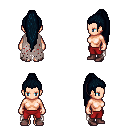
a pixel art fantasy rpg character, female body template, human, light skin, gray tattered cape, red pants, raven extra-long topknot hairstyle, maroon shoes, four views (front, back, left, right), 2x2 character sprite sheet, small pixel art, hard edges, no anti-aliasing